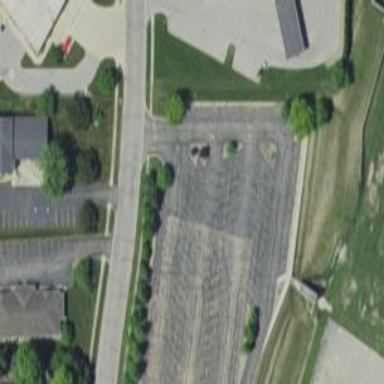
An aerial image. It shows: Parking area.